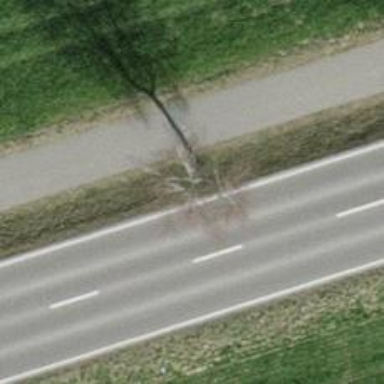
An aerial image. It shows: Avenue lined with trees.